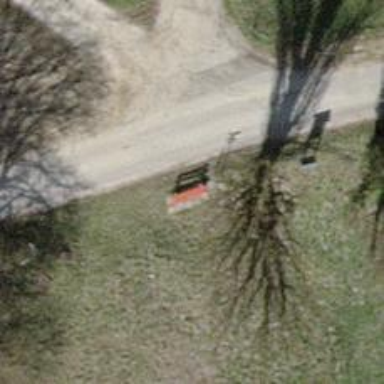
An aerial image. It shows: Red bench.